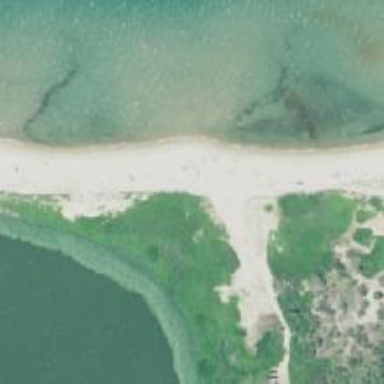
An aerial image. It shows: Scenic beach with natural beauty.